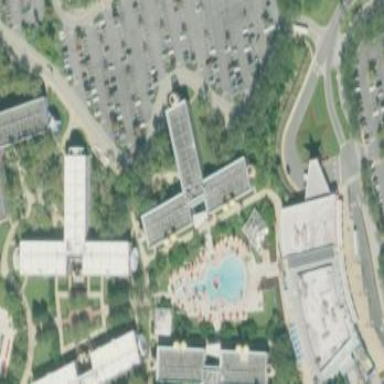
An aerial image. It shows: Hotel building.